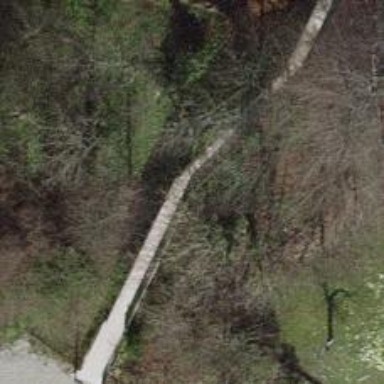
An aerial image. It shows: Path on bridge.